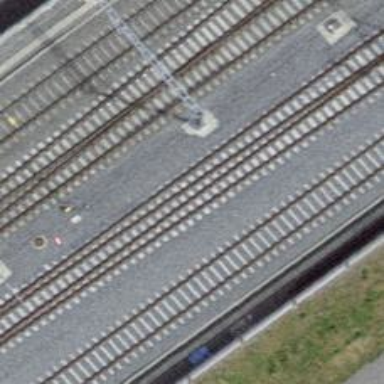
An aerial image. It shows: Single-track railway siding with electrified contact lines.